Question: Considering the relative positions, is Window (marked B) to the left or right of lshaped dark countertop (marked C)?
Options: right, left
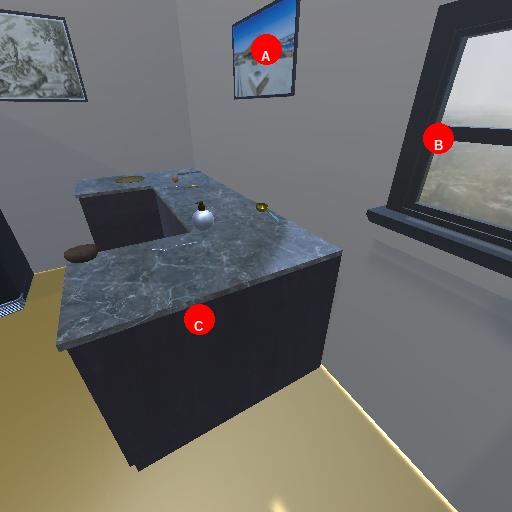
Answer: right